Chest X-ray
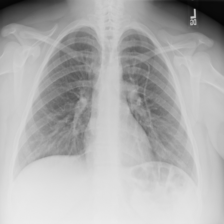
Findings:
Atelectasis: negative
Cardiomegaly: negative
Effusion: negative
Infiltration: negative
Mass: negative
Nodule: negative
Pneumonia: negative
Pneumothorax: negative
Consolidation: negative
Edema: negative
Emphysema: negative
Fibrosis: negative
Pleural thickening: negative
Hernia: negative